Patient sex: F
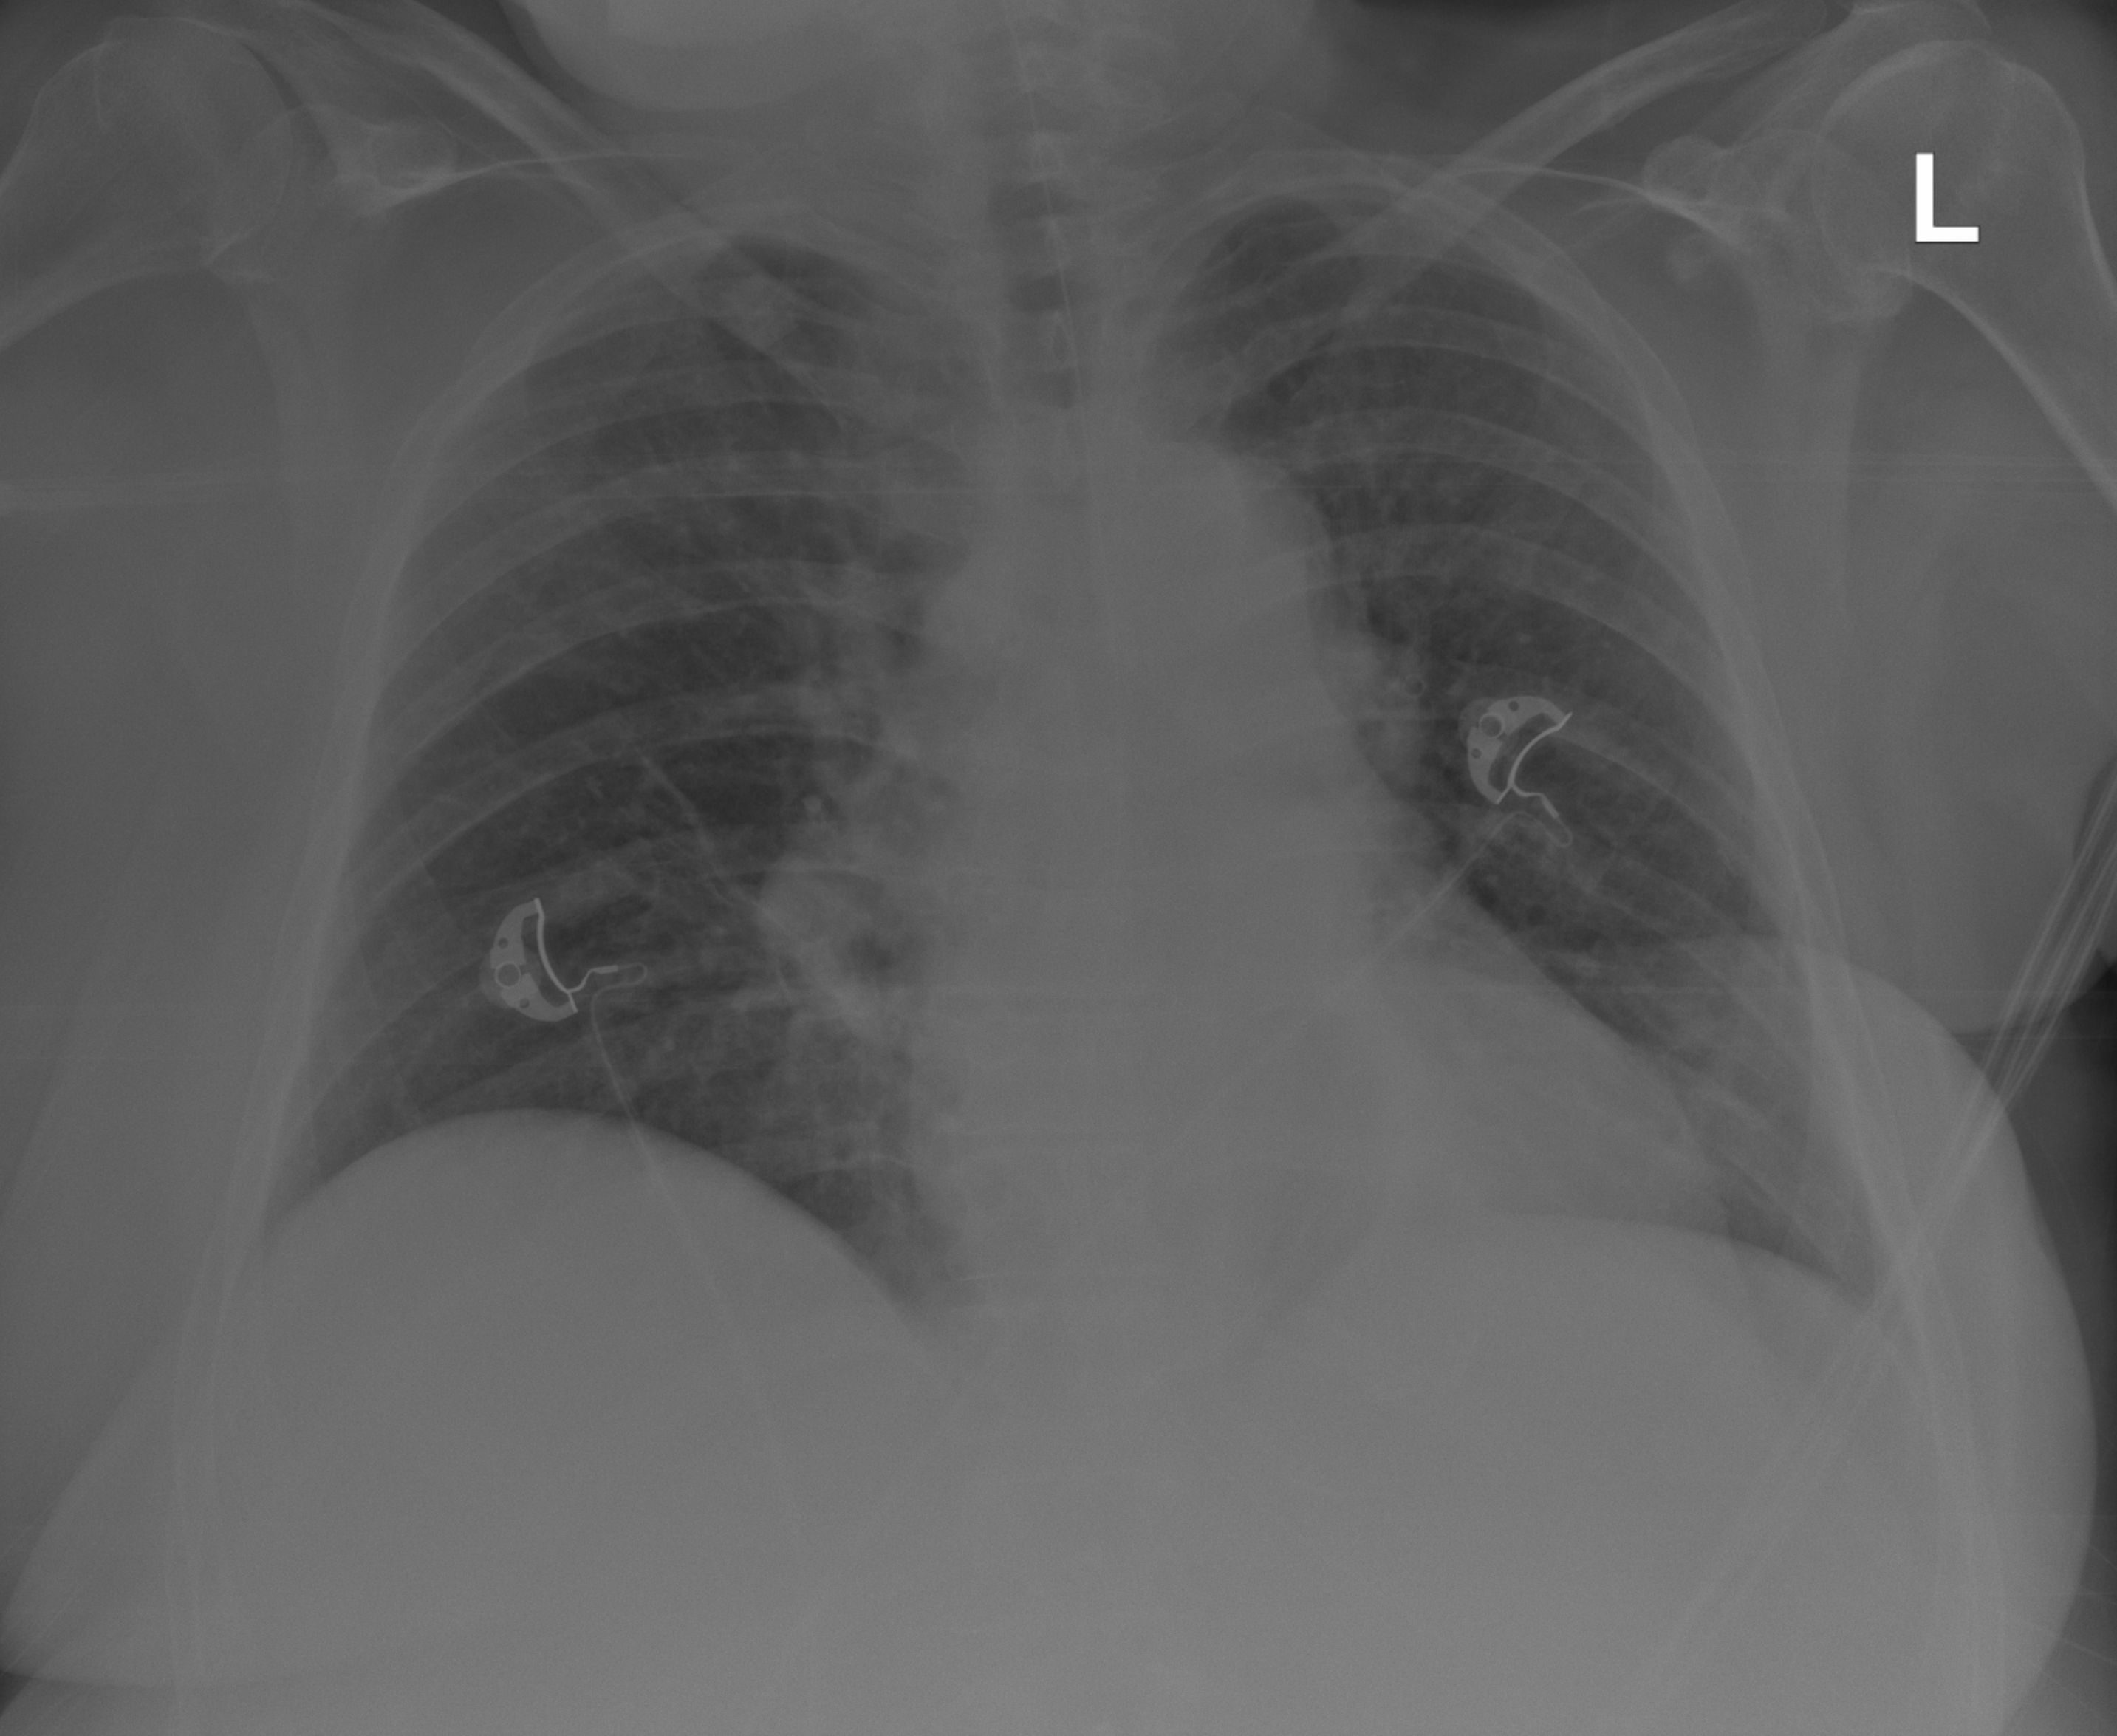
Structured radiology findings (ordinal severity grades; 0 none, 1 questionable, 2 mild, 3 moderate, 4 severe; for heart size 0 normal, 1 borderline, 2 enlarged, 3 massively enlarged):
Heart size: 2
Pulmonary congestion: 0
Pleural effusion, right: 0
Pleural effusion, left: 1
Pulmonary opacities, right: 0
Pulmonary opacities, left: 0
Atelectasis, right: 0
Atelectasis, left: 0